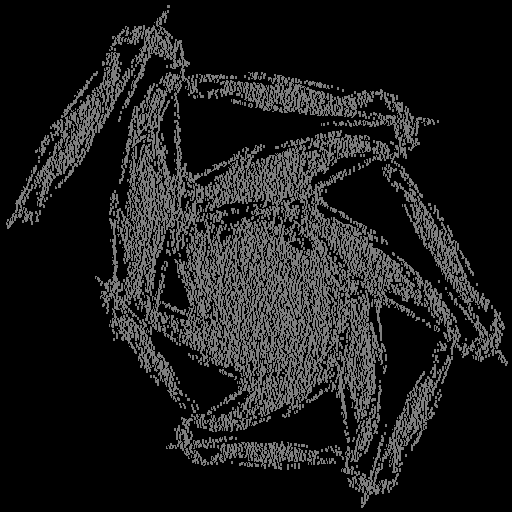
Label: morningglory